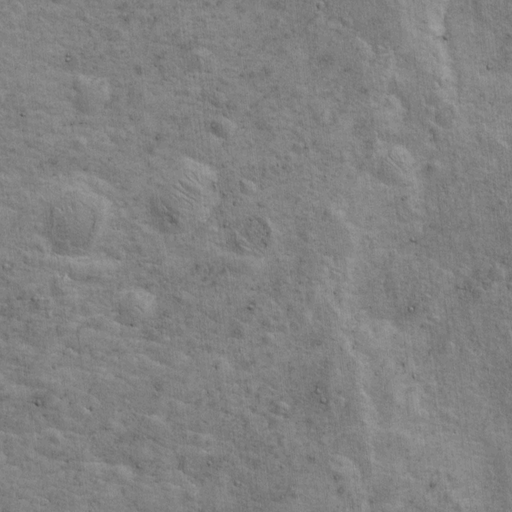
Classes present: Background